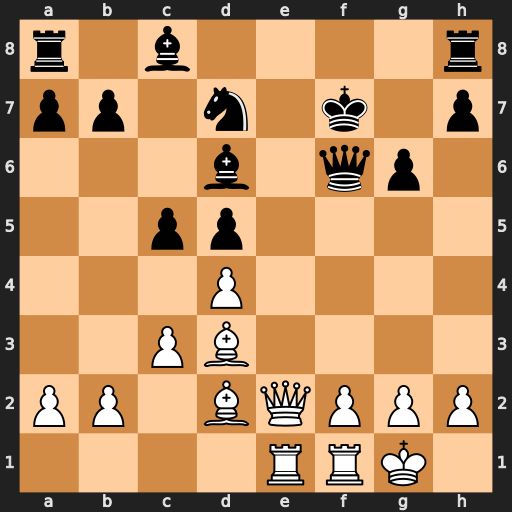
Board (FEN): r1b4r/pp1n1k1p/3b1qp1/2pp4/3P4/2PB4/PP1BQPPP/4RRK1
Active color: w
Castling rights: -
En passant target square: -
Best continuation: f4 cxd4 f5 Kg7 fxg6 hxg6 Rxf6